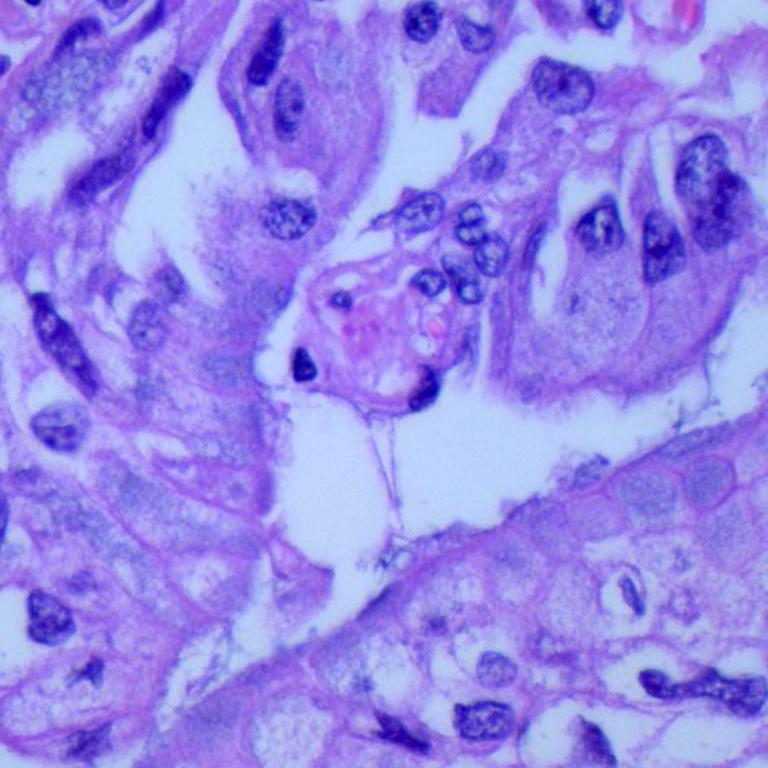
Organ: lung
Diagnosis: adenocarcinomas